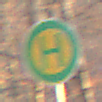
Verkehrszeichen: Haltestelle
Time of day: SunriseSunset
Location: Outdoor (Nature)
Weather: Clear
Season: Autumn
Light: Natural